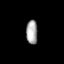
Tissue: lung
Cell type: Endothelial cells
Senescence score: 0.5478
Nuclear area (px): 271
Mean DAPI intensity: 164.24